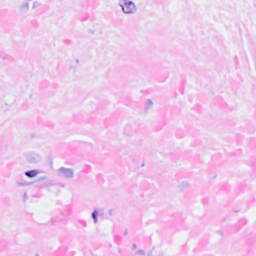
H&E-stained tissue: Breast